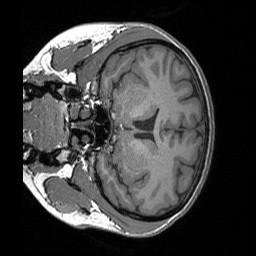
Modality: T1w
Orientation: coronal
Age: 22
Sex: female
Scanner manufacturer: siemens
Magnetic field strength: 3 T
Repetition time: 1.56 s
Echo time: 0.00207 s